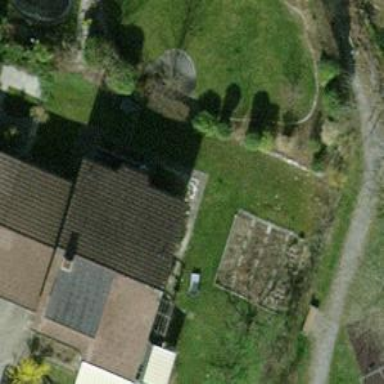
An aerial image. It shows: Semi-detached house.